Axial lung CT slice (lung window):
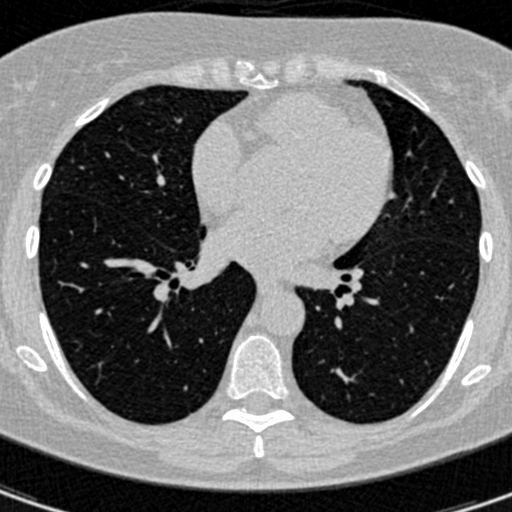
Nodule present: no